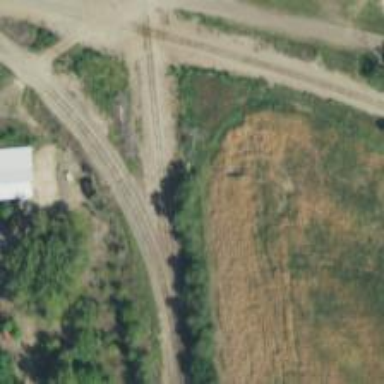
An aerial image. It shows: Railway junction.